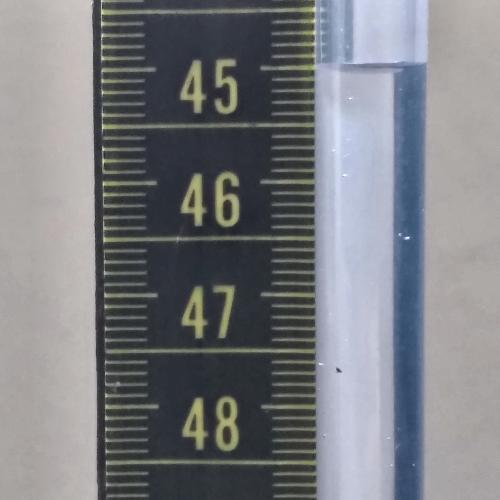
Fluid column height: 45.0 cm